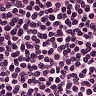
Metastatic tissue present: no